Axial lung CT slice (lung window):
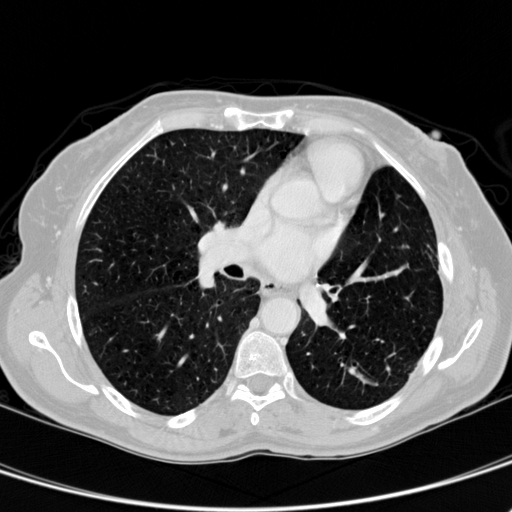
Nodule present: no